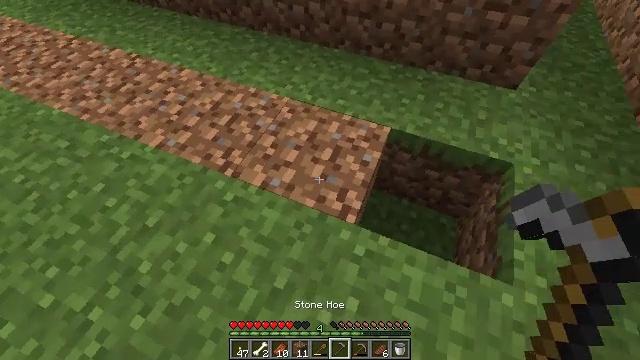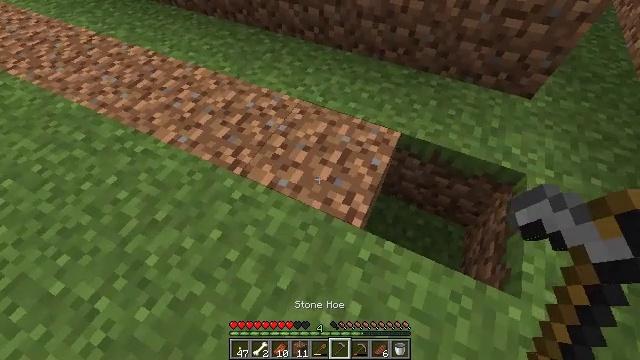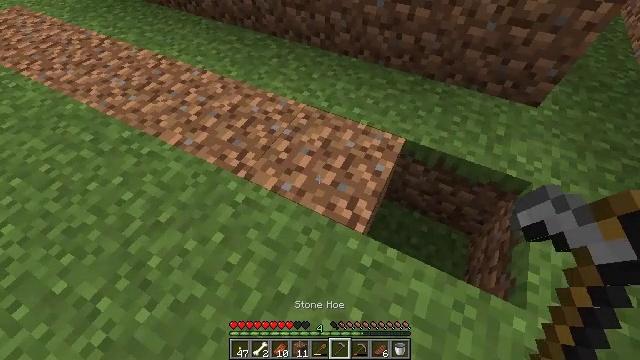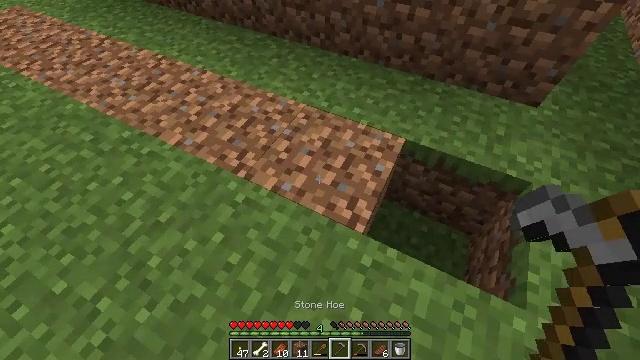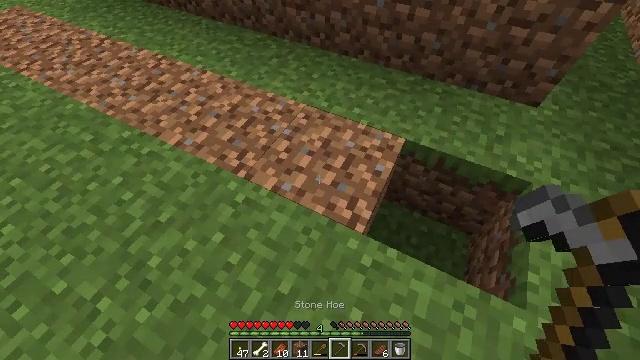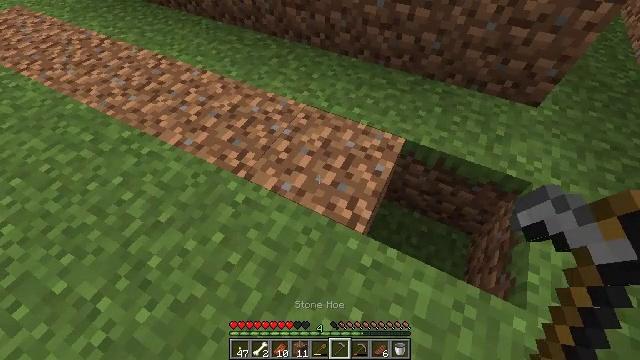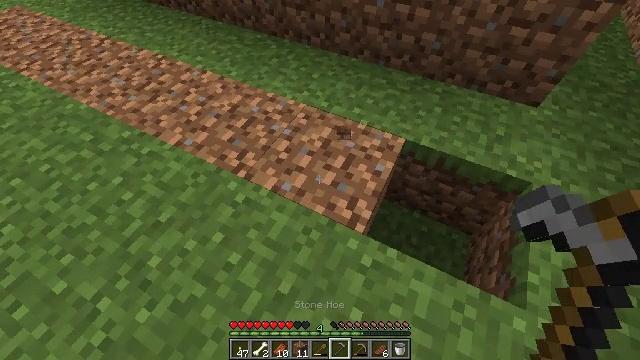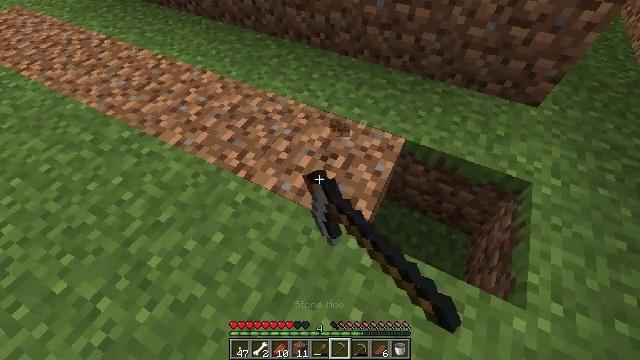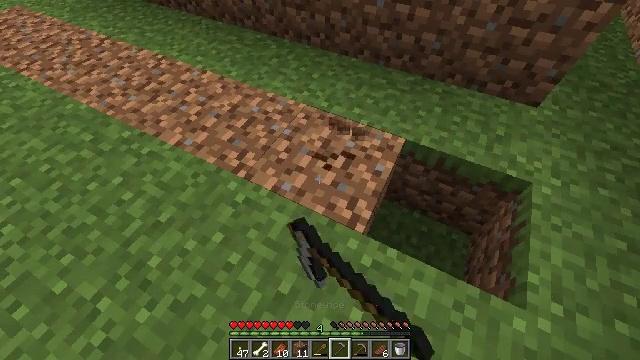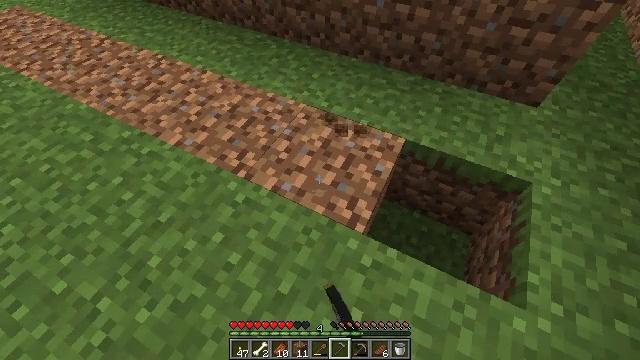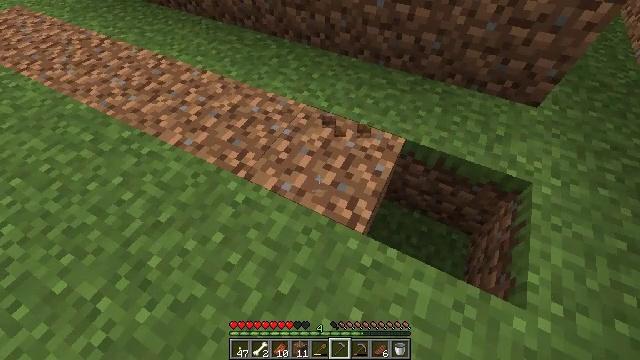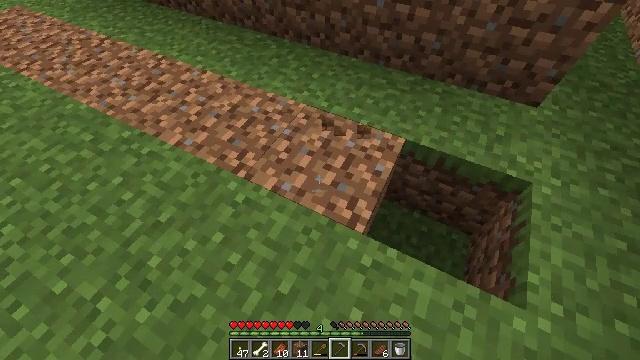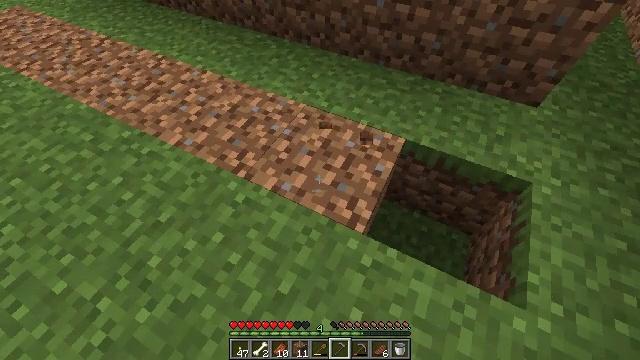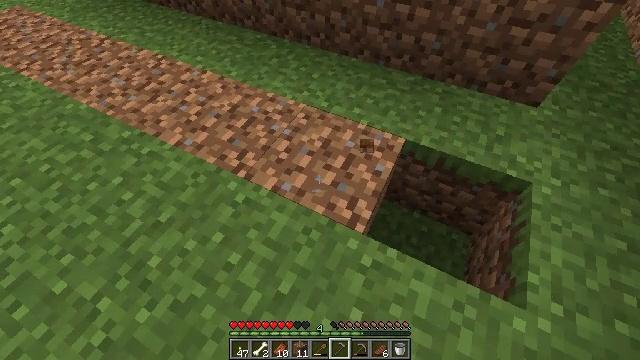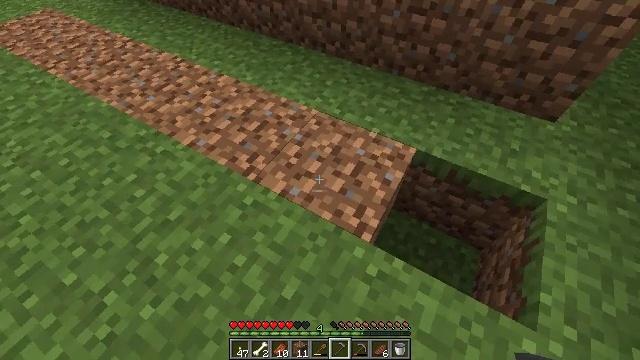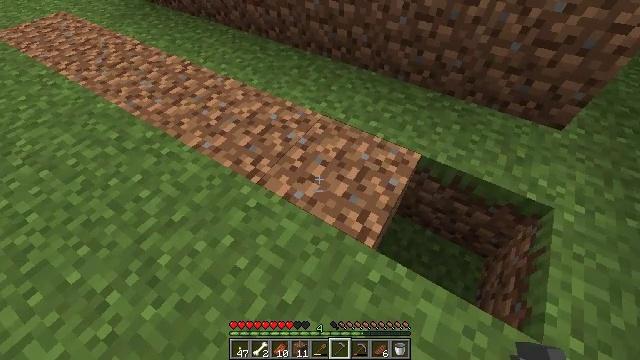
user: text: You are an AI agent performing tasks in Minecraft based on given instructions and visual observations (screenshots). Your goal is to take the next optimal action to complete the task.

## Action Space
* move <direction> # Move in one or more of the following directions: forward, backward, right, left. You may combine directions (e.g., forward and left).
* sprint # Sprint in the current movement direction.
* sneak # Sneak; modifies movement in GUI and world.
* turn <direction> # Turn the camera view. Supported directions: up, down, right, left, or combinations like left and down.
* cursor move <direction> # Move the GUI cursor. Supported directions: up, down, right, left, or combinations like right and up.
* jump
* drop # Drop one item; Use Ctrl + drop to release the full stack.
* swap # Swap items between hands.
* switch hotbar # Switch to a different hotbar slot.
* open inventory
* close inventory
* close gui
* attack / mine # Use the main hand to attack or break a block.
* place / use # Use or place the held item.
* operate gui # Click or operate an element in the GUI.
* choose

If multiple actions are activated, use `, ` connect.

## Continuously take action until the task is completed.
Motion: motion action
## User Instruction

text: Mine dirt from the ground.
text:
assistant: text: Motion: turn left
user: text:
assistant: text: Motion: turn left and up
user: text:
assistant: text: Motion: no_op
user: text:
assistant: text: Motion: no_op
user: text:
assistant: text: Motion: no_op
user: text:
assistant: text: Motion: attack / mine
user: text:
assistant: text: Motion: attack / mine
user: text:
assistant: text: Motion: attack / mine
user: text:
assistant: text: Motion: no_op
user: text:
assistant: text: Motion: no_op
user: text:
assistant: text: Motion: no_op
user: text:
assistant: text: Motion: no_op
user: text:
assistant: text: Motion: no_op
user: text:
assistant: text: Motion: turn left and up
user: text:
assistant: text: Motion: turn left
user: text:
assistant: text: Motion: turn left
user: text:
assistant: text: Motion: no_op
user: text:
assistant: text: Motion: no_op
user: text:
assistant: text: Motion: turn right
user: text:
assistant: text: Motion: turn right
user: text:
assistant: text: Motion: no_op
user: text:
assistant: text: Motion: no_op
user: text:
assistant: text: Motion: no_op
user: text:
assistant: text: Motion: no_op
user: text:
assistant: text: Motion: attack / mine
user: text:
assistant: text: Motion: attack / mine
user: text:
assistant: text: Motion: attack / mine
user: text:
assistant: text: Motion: attack / mine
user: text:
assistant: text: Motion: attack / mine
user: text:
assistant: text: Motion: attack / mine